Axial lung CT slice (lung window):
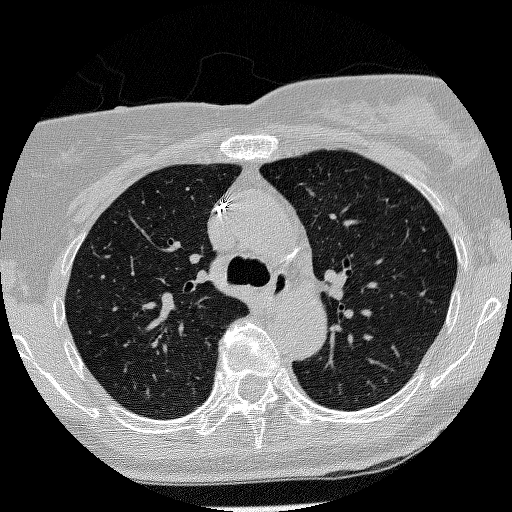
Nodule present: no